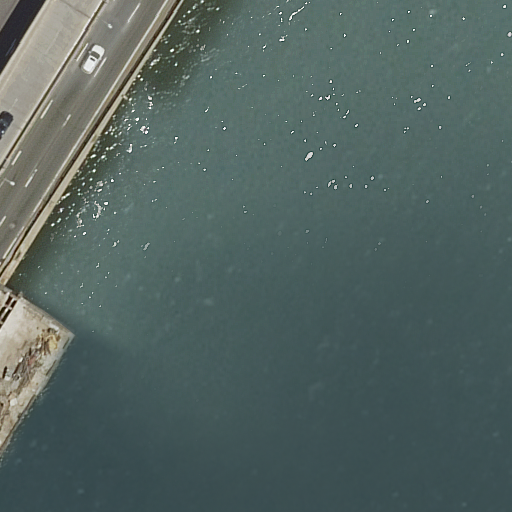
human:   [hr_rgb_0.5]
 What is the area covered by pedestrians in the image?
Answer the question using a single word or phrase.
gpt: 1935m2

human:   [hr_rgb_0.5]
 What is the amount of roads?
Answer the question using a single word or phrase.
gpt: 8

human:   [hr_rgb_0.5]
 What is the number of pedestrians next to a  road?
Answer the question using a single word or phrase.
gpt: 1

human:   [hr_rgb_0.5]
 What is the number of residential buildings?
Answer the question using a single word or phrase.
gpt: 0

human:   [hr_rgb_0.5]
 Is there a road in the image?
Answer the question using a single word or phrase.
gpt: yes

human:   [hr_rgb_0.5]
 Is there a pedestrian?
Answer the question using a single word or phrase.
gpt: yes

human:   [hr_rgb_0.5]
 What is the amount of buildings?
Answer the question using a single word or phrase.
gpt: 0

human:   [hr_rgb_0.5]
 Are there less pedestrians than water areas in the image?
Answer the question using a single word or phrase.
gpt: no

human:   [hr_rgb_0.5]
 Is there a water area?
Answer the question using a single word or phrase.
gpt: yes

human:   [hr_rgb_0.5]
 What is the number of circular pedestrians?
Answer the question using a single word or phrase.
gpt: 0

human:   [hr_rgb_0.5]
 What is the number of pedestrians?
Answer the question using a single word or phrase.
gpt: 1

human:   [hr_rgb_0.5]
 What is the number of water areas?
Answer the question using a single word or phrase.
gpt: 1

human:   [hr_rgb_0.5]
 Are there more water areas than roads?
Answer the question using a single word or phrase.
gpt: no

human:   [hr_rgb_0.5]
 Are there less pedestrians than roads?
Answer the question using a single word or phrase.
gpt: yes

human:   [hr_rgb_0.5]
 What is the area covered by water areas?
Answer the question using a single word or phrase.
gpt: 9343m2

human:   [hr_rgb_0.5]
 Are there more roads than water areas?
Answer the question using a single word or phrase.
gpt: yes

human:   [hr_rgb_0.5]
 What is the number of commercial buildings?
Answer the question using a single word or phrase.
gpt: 0

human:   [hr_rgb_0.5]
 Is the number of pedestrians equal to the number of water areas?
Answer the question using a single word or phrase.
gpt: yes

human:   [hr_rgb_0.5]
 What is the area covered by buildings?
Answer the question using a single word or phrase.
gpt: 0m2

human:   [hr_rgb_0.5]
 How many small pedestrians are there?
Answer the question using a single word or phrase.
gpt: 0

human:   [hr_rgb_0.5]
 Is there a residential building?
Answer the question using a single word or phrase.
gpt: no

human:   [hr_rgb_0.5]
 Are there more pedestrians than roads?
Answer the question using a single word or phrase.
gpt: no

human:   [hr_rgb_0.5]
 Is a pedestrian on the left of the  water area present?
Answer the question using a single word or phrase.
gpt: yes

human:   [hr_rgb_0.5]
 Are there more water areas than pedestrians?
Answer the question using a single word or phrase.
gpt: no

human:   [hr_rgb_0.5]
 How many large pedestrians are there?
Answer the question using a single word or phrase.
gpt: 1

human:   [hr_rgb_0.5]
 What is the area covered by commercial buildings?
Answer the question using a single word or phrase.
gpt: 0m2

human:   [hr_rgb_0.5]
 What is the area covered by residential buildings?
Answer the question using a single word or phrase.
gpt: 0m2

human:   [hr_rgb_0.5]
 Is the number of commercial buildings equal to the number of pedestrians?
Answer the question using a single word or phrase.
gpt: no

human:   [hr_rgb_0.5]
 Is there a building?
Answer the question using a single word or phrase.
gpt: no

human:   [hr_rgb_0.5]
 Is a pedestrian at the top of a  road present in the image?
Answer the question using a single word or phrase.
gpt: no

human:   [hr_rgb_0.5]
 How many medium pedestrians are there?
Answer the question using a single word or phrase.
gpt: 0

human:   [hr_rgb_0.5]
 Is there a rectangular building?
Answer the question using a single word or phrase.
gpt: no

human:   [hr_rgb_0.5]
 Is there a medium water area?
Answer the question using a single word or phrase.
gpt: no

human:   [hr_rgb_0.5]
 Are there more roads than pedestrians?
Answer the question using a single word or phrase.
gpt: yes

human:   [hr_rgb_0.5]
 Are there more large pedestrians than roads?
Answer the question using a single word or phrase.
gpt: no

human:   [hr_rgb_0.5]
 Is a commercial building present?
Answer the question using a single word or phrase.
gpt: no

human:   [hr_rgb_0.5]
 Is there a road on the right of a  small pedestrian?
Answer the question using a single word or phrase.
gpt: no

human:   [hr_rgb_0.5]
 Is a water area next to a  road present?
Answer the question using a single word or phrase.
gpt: yes

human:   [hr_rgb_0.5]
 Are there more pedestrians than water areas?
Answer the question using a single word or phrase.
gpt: no

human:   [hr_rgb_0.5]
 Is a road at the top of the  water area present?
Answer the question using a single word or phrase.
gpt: yes

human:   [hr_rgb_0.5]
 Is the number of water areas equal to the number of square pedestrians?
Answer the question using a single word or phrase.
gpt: no

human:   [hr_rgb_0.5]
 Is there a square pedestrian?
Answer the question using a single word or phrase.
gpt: no

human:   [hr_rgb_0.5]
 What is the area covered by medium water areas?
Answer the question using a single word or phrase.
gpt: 0m2

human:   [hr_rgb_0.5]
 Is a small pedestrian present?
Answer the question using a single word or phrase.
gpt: no

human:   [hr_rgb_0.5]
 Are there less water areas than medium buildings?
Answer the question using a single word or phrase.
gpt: no

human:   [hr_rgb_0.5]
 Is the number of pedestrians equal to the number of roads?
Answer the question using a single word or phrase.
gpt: no

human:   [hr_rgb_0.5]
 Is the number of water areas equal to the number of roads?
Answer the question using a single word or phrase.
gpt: no

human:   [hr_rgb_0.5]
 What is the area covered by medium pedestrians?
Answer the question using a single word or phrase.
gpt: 0m2

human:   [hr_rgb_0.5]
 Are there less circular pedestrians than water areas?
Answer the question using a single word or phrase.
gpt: yes

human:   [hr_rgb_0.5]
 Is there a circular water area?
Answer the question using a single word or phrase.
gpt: no

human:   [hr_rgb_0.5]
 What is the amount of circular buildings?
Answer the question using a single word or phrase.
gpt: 0

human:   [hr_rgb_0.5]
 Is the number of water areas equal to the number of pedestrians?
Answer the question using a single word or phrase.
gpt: yes

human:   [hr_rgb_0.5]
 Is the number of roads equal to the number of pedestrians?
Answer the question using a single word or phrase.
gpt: no

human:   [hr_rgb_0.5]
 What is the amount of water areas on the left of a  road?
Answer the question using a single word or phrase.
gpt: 0

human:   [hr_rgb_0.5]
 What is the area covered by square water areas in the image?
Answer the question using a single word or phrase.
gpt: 0m2

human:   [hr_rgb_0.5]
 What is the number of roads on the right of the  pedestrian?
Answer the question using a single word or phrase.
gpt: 8

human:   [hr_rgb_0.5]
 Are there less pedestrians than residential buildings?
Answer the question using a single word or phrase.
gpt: no

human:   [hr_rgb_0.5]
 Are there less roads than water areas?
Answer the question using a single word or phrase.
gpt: no

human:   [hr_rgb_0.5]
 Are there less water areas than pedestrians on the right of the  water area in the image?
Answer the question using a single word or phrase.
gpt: no

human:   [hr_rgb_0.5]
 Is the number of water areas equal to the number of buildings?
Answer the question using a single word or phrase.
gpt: no

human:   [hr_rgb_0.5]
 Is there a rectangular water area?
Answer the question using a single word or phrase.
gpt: no

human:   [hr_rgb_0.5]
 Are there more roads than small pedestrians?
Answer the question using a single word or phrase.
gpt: yes

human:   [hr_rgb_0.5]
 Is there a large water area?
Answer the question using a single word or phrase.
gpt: yes

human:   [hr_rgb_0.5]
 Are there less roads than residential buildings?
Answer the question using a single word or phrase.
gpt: no